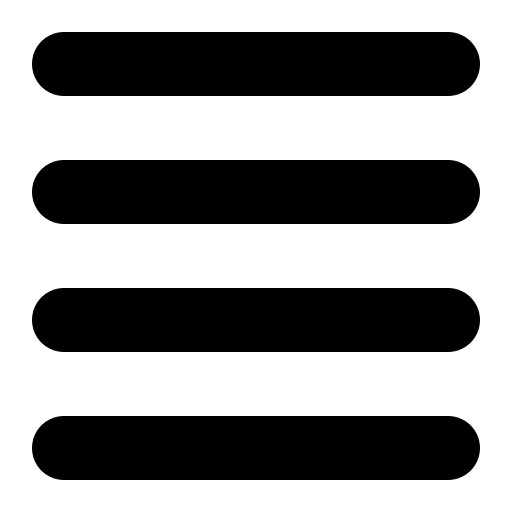
Tags: icon, FontAwesome, fa-icon, solid, align, justify